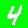
Digit: 4